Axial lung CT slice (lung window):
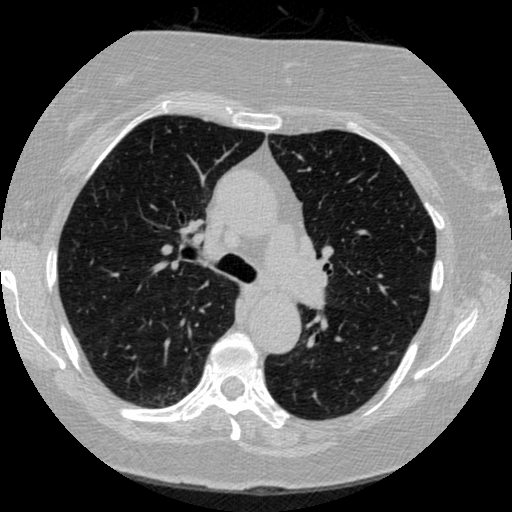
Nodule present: no